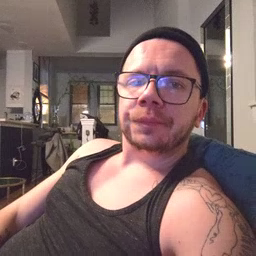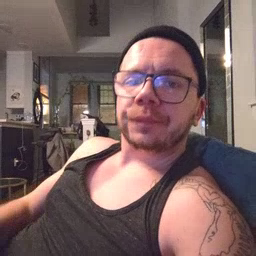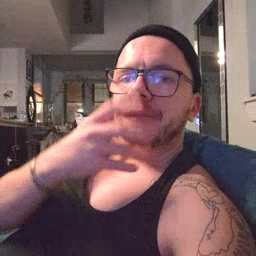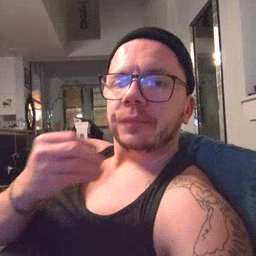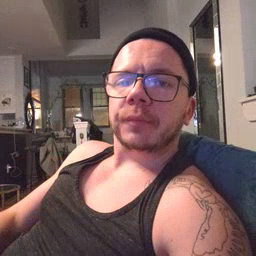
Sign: pretty